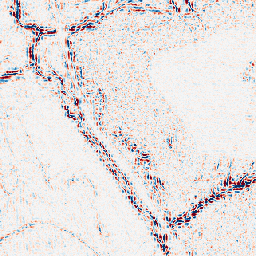
Category: wavelet
Decomposition family: wavelet_biorthogonal
Decomposition parameters: wavelet: bior3.5
level: 2
Upsampling method: area
Upsampling parameters: scale: 8
Upsampling scale: 8